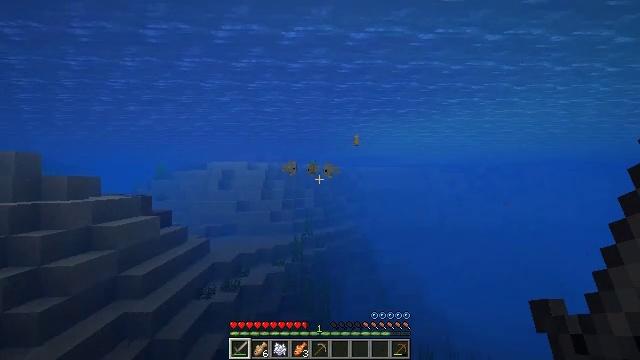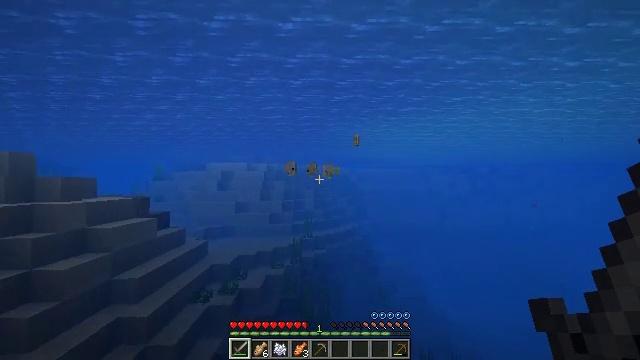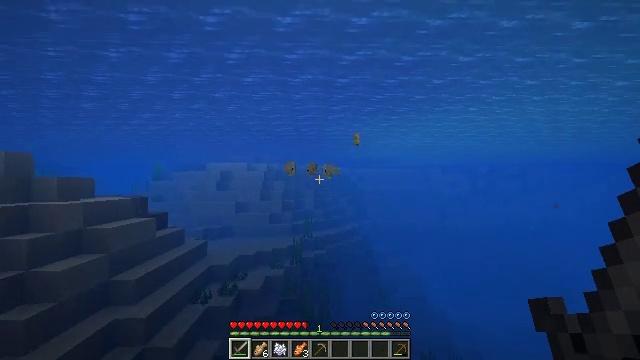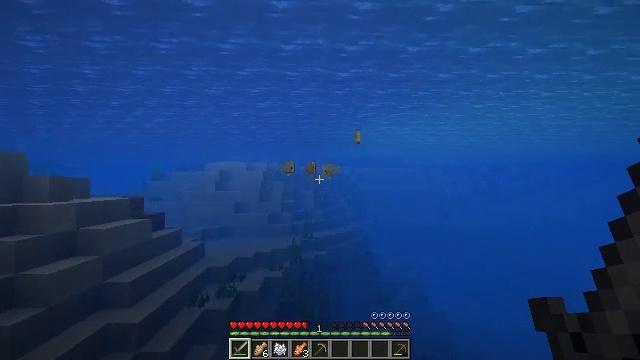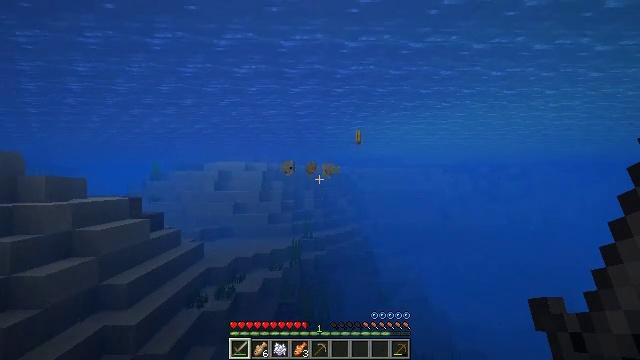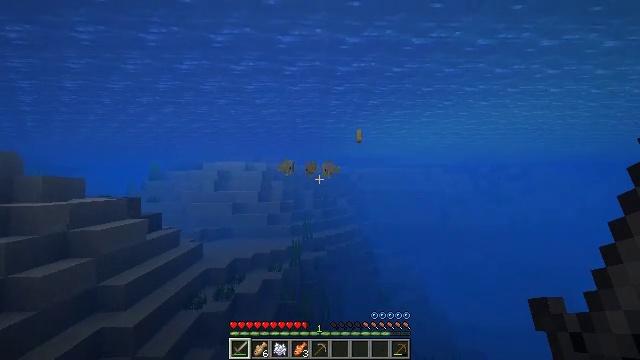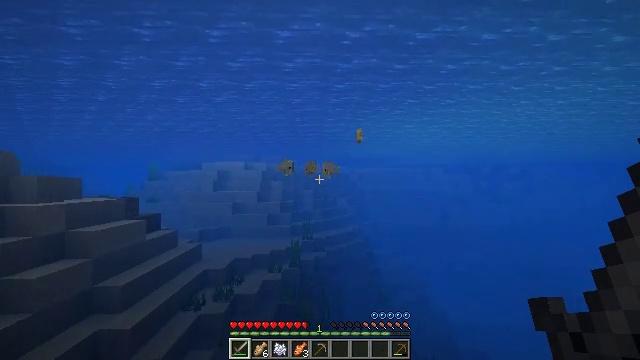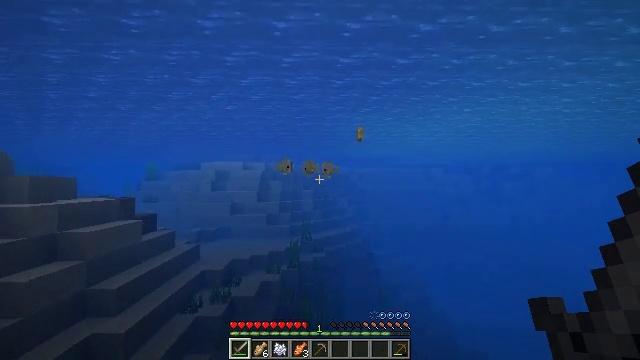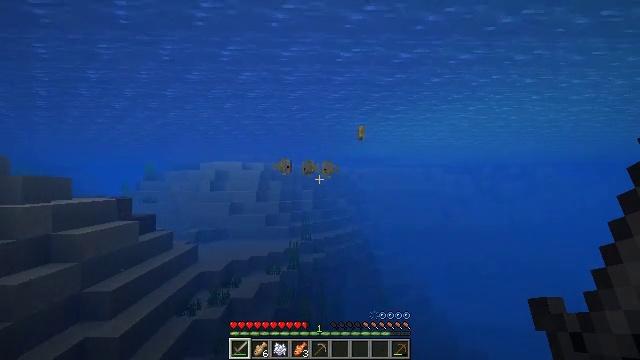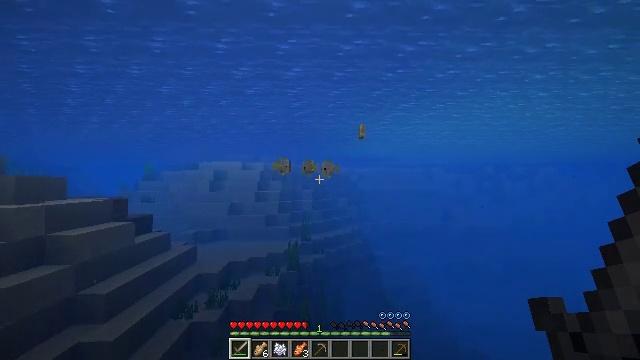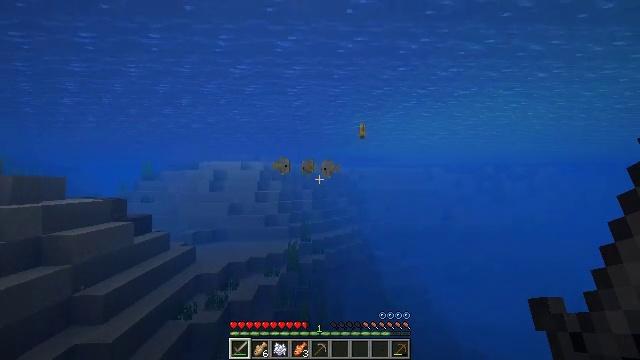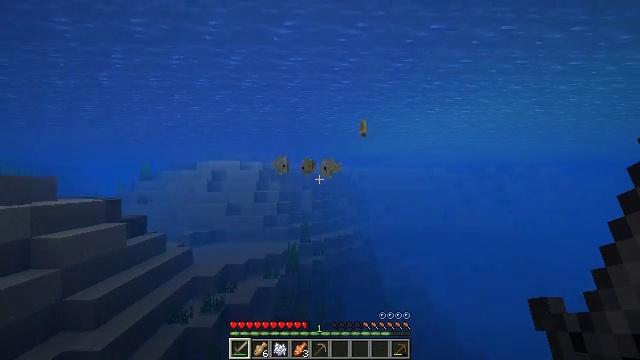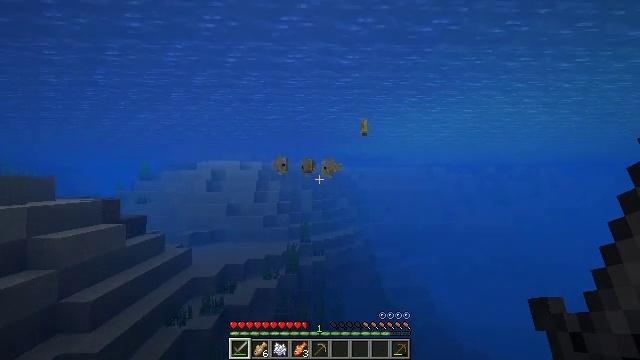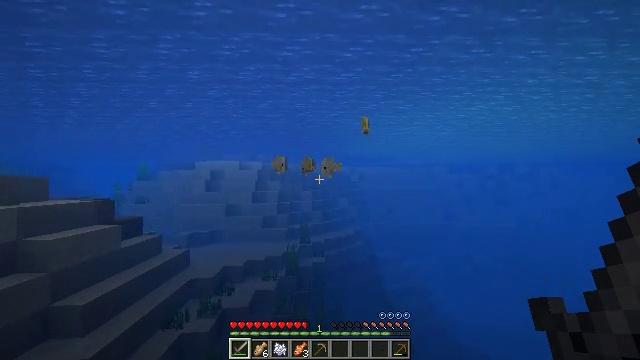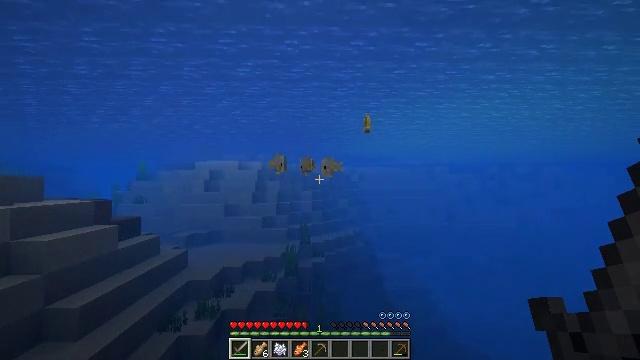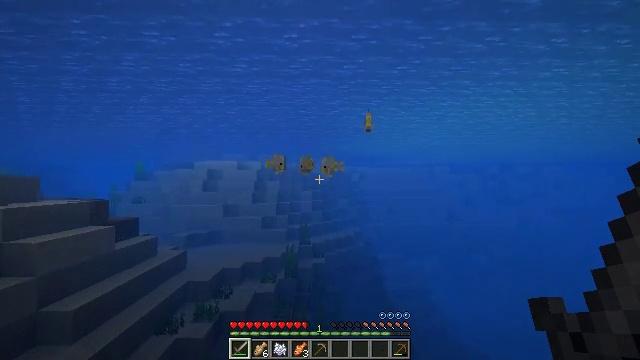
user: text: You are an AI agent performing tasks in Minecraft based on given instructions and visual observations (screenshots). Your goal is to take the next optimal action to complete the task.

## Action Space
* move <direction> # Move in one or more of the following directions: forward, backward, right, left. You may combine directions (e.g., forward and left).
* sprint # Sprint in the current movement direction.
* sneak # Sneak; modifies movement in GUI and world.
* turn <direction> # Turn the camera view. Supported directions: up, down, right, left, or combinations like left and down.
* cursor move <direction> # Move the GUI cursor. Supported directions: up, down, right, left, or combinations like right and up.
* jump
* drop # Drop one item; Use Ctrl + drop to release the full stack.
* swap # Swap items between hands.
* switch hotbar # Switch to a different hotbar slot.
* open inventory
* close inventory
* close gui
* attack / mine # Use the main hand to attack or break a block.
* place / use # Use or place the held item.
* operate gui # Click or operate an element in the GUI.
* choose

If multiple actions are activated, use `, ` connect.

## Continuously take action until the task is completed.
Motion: motion action
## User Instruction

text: Kill mobs in the water.
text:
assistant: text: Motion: move forward
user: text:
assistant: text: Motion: move forward
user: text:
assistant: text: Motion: move forward
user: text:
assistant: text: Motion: move forward
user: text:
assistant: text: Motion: move forward
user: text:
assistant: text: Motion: move forward
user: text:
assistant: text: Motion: move forward
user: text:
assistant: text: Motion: move forward
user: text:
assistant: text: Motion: move forward
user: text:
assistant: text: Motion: move forward
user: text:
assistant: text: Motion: move forward
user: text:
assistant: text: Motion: move forward
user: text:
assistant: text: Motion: move forward
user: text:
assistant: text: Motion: move forward
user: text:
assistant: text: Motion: move forward
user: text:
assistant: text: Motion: move forward
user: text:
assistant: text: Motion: move forward
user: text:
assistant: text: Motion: move forward
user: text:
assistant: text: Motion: move forward
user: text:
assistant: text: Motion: move forward
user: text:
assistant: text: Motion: move forward
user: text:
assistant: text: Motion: move forward
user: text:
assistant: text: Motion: move forward
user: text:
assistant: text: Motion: move forward
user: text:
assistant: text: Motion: move forward
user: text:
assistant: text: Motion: move forward
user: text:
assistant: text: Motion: move forward
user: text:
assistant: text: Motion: move forward
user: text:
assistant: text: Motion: move forward
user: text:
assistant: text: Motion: move forward